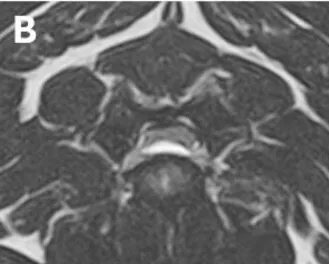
MRI images of the lesions found on MRI. (B) T2W axial image at the level of the C3-C4 hydrated nucleus pulposus extrusion with severe extradural spinal cord compression.
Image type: radiology (mri)